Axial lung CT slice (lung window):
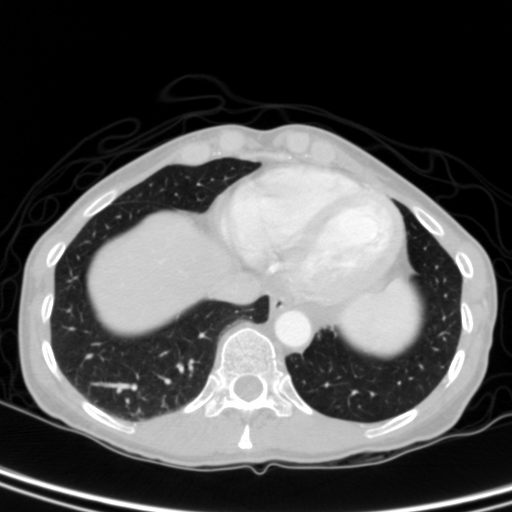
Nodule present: no